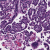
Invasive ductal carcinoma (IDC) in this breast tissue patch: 1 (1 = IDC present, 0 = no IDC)